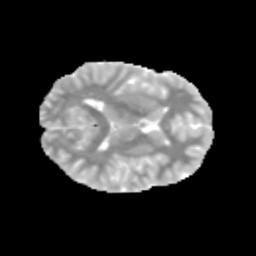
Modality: MD
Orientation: axial
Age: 13
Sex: male
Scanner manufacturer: siemens
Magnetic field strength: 3 T
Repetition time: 3.8 s
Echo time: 0.07 s